Interaction volume radius: 5 \u00c5
Interaction volume height: 10 \u00c5
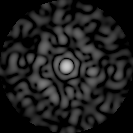
Disorder parameter: 0.8521